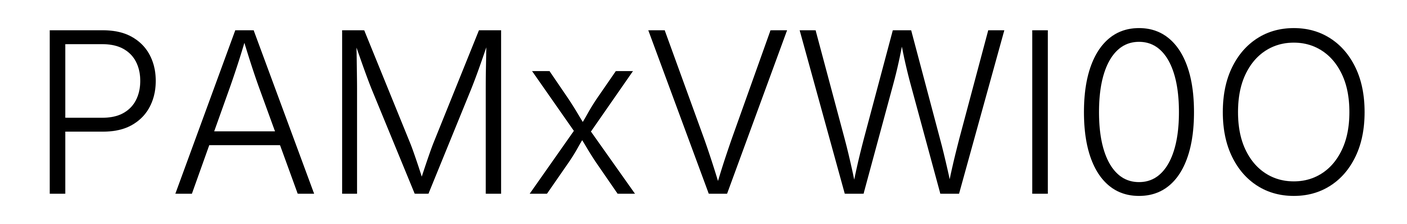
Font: Inter_Light